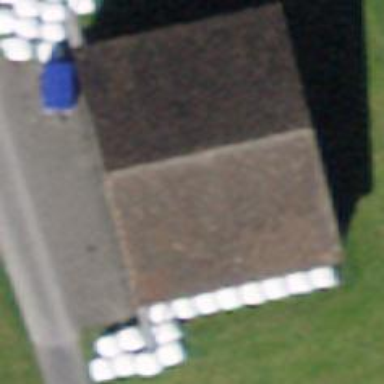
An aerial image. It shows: Farmyard area.